Field crop: maize
Growth stage: 2
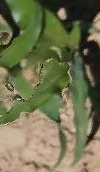
Species: maize